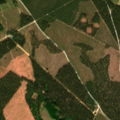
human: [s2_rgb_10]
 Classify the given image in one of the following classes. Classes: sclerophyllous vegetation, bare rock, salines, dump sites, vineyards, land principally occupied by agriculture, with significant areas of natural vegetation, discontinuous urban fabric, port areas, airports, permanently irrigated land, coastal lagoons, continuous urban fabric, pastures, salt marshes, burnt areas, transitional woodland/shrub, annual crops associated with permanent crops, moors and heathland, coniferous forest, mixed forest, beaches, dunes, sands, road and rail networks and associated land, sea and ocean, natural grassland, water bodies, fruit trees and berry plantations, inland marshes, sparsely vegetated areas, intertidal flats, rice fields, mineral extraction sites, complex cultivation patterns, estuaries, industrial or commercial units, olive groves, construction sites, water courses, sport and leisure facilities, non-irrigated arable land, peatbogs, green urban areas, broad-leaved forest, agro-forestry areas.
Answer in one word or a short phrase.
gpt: coniferous forest, mixed forest, transitional woodland/shrub